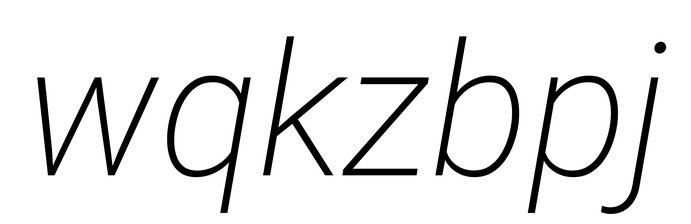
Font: Roboto-Italic_ExtraLight_Italic